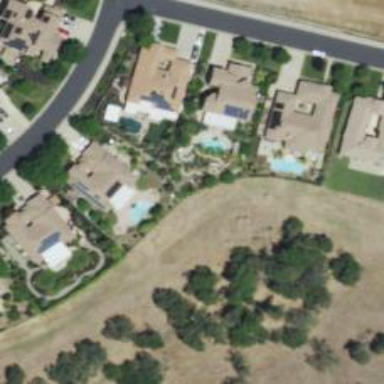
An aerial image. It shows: Outdoor swimming pool set in the ground.